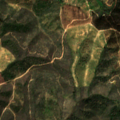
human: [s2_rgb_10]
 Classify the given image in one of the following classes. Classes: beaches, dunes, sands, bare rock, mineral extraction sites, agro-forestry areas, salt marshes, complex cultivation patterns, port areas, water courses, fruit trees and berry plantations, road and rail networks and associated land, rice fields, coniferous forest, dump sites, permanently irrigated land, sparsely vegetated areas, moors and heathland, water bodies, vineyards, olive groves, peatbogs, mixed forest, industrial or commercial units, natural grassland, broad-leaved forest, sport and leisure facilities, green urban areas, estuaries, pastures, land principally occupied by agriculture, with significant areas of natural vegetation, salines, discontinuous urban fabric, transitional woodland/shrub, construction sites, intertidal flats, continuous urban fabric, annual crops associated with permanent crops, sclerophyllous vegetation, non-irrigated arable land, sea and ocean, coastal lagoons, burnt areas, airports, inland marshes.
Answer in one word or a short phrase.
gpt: sclerophyllous vegetation, transitional woodland/shrub